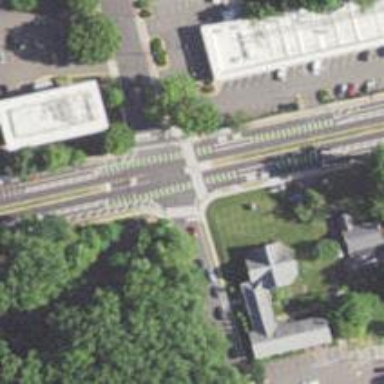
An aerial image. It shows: Marked footway with asphalt surface. The crossing includes pedestrian island.